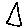
Label: triangle